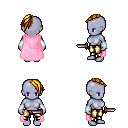
a pixel art fantasy rpg character, female body template, dark elf, purple skin, pink cape, gold greaves, blonde long mohawk hairstyle, white cloth bracers, dagger, four views (front, back, left, right), 2x2 character sprite sheet, small pixel art, hard edges, no anti-aliasing